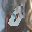
Label: 0